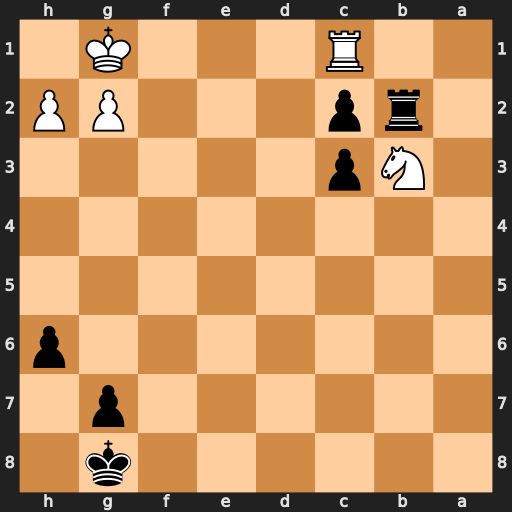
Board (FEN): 6k1/6p1/7p/8/8/1Np5/1rp3PP/2R3K1
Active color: b
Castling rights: -
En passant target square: -
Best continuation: Rxb3 Rxc2 Rb1+ Kf2 Rb2